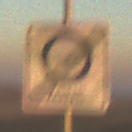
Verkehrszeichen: EndeUmweltzone
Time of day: SunriseSunset
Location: Outdoor (Nature)
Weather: Clear
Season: NotSpecified
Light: Natural